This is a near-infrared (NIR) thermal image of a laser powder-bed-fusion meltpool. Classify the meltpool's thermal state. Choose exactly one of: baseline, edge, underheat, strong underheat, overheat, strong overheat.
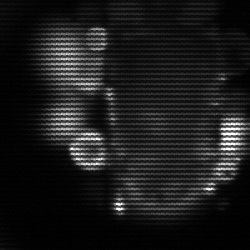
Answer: strong underheat